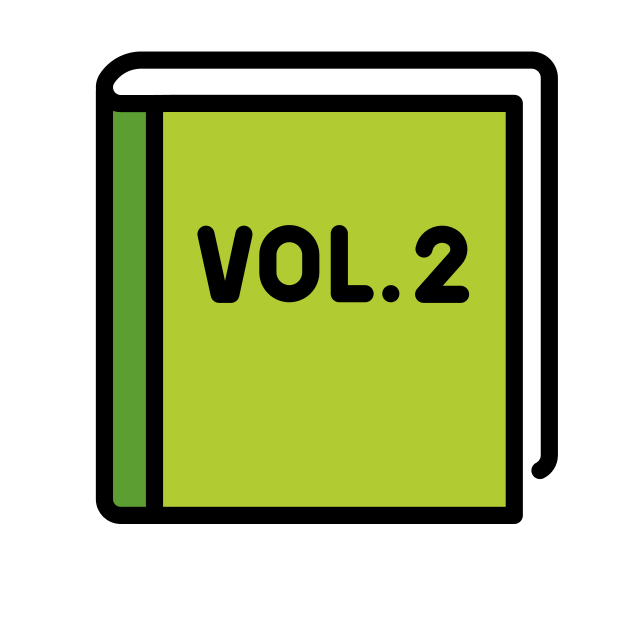
Emoji: 📗
Name: green book
Unicode: 0x1f4d7